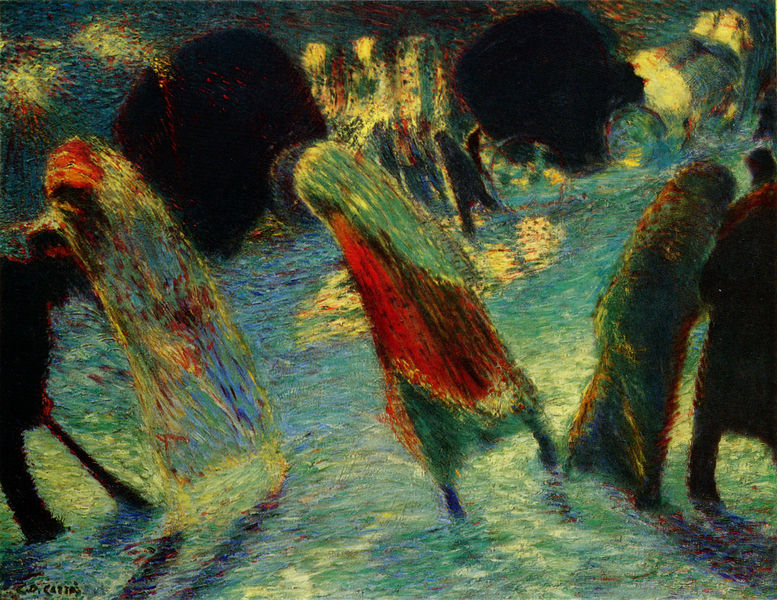
Titel: Uscita dal teatro
Künstler: Carlo Carrà
Standort: London
Institution: Collection E. Estorick
Schlagwörter: blau, dunkel, mann, schatten, umhang, wasser, fluss, frauen, gelb, grün, impressionismus, kirchner, bewegung, frau, haar, hell, laterne, licht, männer, schwarz, rot, expressionismus, tanz, signatur, brücke, gehen, haare, paar, höhle, pferde, divisionismus, haltung, pointilismus, laufen, farben, linien, kutsche, figuren, striche, tor, futurismus, corinth, imprssionismus, tunnel, hexe, pointillismus, gesatlt, fre, bodennebel